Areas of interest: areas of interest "Soccer Field"
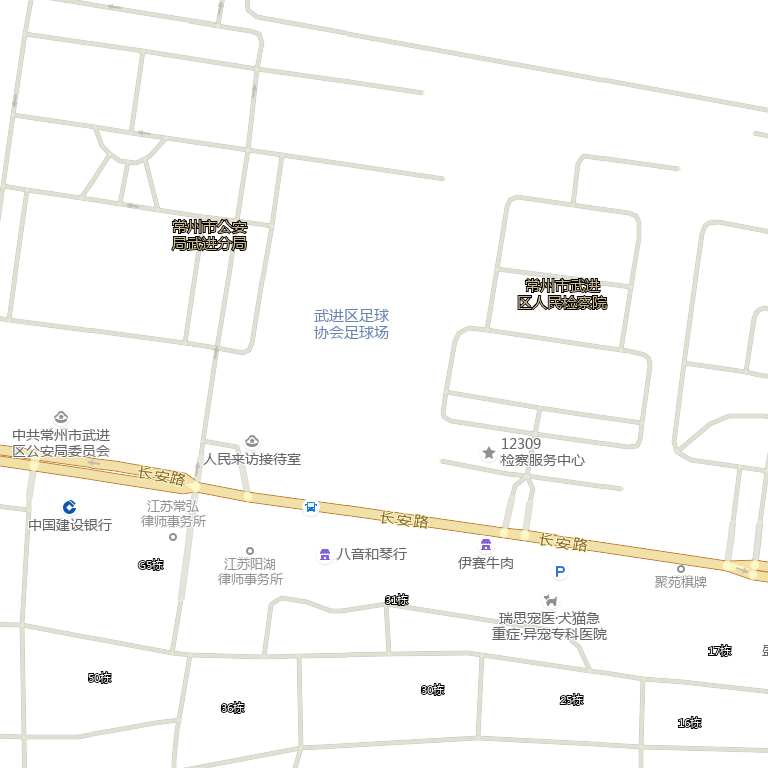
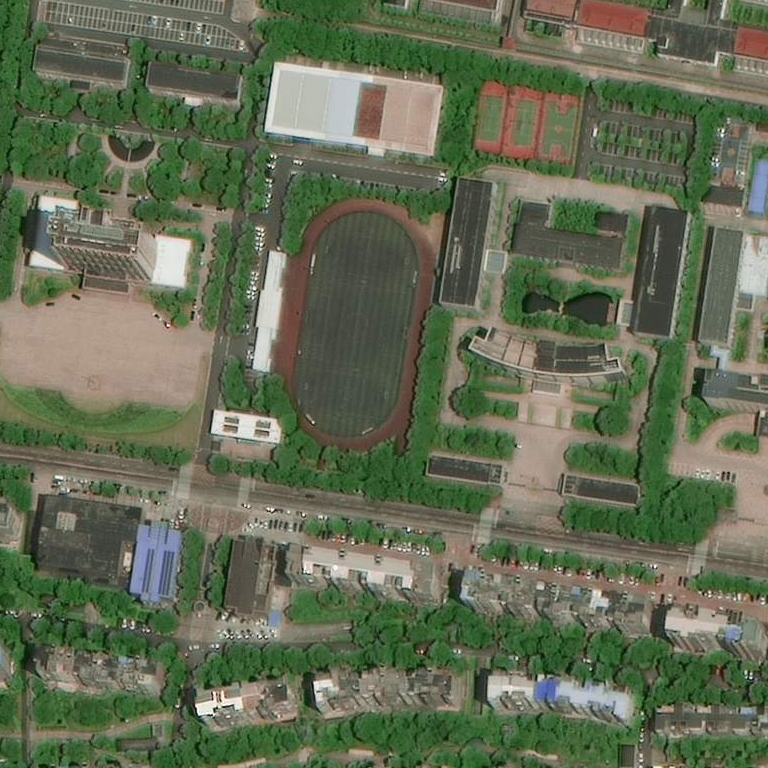